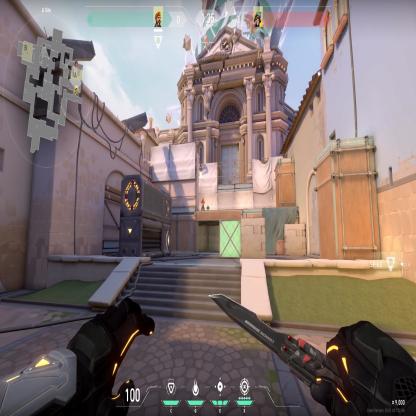
Label: enemy